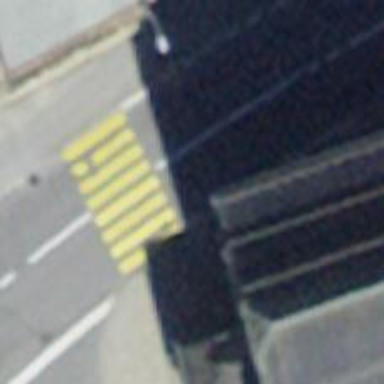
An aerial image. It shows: Marked road crossing.